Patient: sex M, age 33
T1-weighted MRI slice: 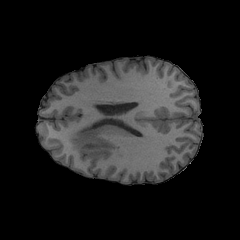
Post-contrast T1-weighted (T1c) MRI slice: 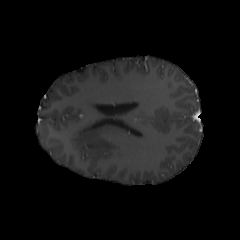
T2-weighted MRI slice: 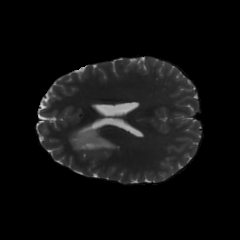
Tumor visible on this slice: yes
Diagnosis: Astrocytoma, IDH-mutant
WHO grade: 4